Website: bh-photo
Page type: customer-info-address
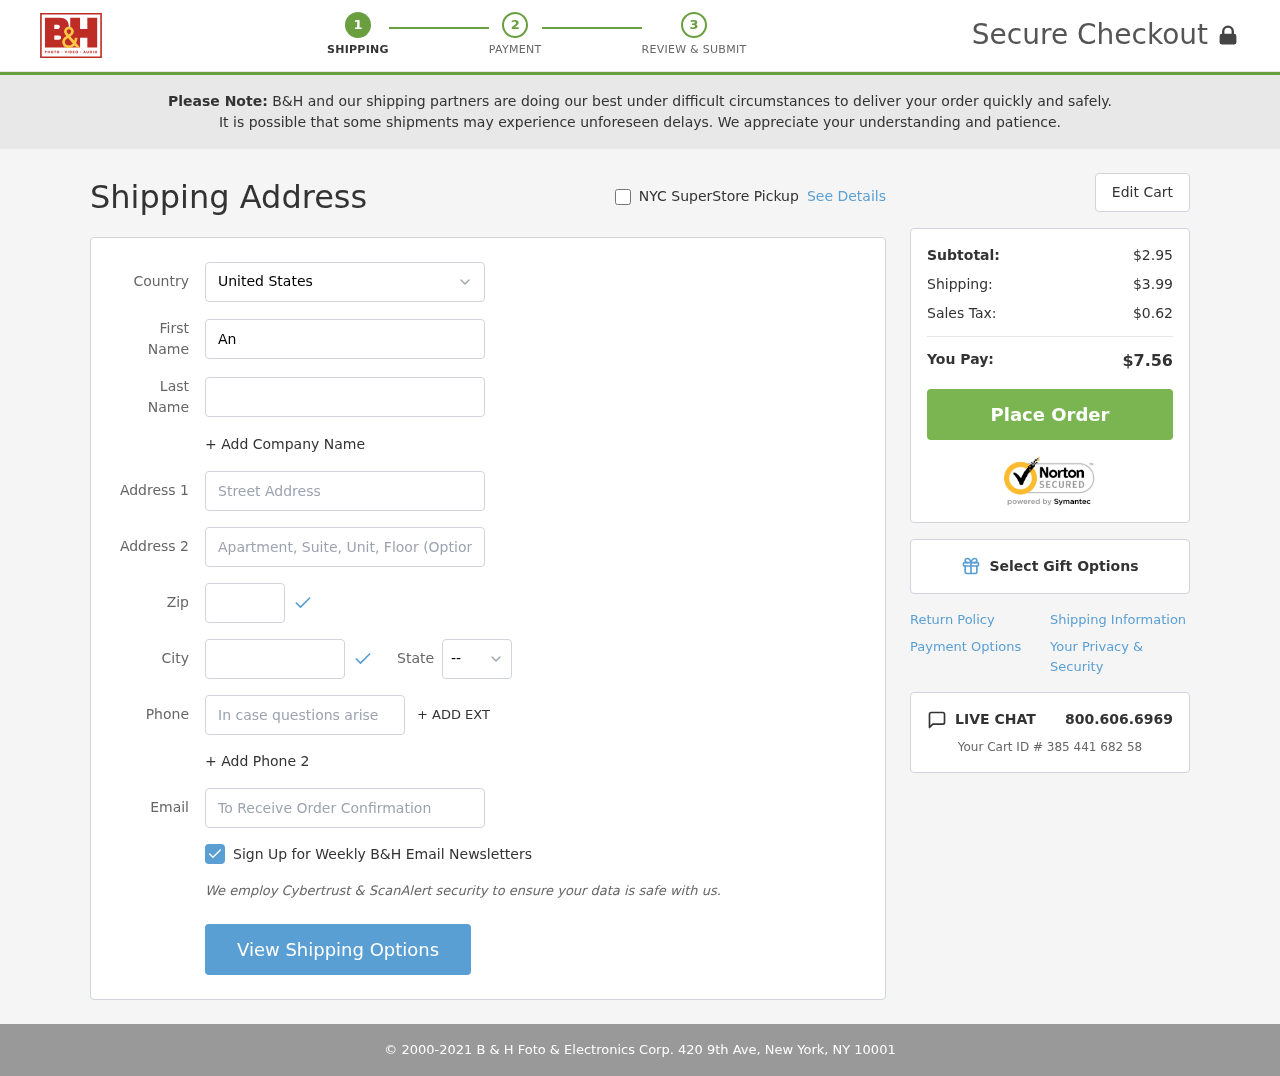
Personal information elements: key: PII_CITY
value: West Jonathanhaven
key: PII_COUNTRY
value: United States
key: PII_EMAIL
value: angela.santiago@gmail.com
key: PII_FIRSTNAME
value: Angela
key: PII_LASTNAME
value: Santiago
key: PII_PHONE
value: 3793135403
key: PII_POSTCODE
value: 76670
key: PII_STATE_ABBR
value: AK
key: PII_STREET
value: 345 Wilson Neck
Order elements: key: ORDER_SUBTOTAL
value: $2.95
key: ORDER_SHIPPING_COST
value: $3.99
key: ORDER_TAX
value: $0.62
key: ORDER_TOTAL
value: $7.56
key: ORDER_ID
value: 385 441 682 58